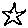
Label: star